Interaction volume radius: 5 \u00c5
Interaction volume height: 10 \u00c5
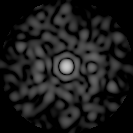
Disorder parameter: 0.8187